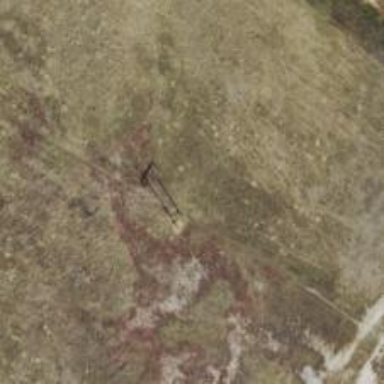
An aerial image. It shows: Power pole.